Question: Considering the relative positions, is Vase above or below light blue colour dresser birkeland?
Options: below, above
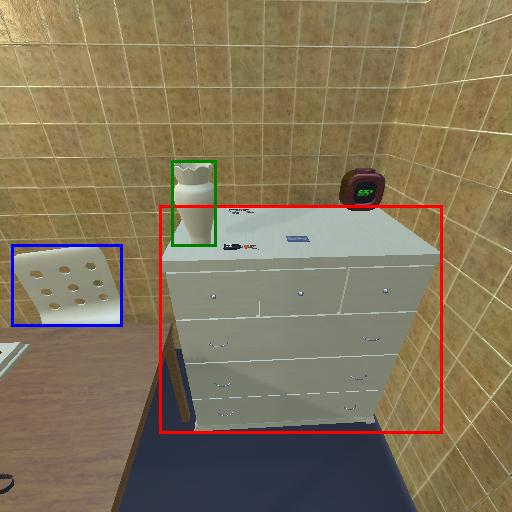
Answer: below